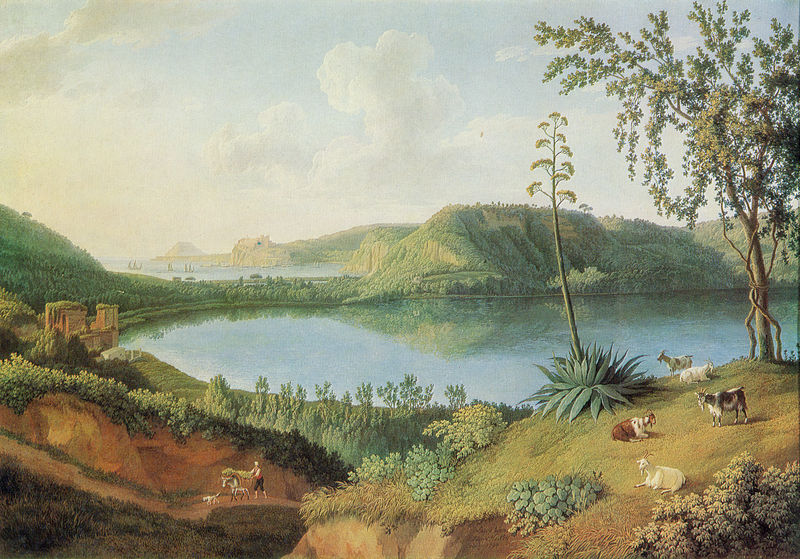
Titel: Lago d'Averno
Künstler: Jacob Philipp Hackert
Standort: München
Institution: Neue Pinakothek
Schlagwörter: baum, berg, blau, blätter, dunkel, felsen, gemälde, himmel, laub, mann, meer, wasser, weiß, wolken, bäume, fluss, gelb, grün, landschaft, menschen, ocker, see, sitzen, stadt, teich, ufer, äste, abend, blume, braun, frau, hell, hintergrund, licht, schwarz, strasse, blüte, gebäude, gras, haus, hund, rasen, rot, schloss, tier, tiere, weg, wiese, wolke, beige, malerei, hemd, hose, architektur, mensch, stehen, stein, steine, öl, baumstamm, ebene, erde, feld, ferne, horizont, horizontlinie, hügel, kühe, nass, natur, schilf, spiegelung, stamm, strauch, vieh, weide, weite, brücke, busch, büsche, einsam, gebüsch, gehen, gewässer, sonne, sträucher, boden, insel, land, figur, pflanze, pflanzen, krone, tal, wald, anhöhe, boot, boote, esel, landleben, pferd, trauben, hellblau, klar, küste, ruhig, schiff, schiffe, segelschiffe, sommer, strand, ruhe, liegen, italien, süden, spiegelbild, segelschiff, abhang, ernte, warm, berge, fels, felswand, gebirge, hang, hitze, kamm, dorf, mauer, hecke, grasen, herde, hüge, kuh, landschaftsmalerei, rind, schlucht, naiv, hügellandschaft, idylle, treiben, hafen, stille, böschung, romantik, stämme, detail, korb, spiegeln, junge, still, baumkrone, hoch, bauer, harmonie, ruine, lamm, rinder, schaf, burg, heiss, vulkan, seen, schwimmen, festung, idyllisch, hinten, felsig, heiter, sonnig, landzunge, ranke, halbrund, duft, bewachsen, weintrauben, mensche, ländlich, fressen, agave, aloe, kaktus, harmonisch, fröhlich, plateau, hörner, heroische landschaft, gescheckt, bock, schafe, hirte, hirten, schäfer, äsen, heroisch, ausruhen, ziegenbock, ziege, bau, bergsee, abendlicht, frisch, mittelmeer, ziegen, neue pinakothek, dillis, pastoral, vorne, bukolisch, feucht, brise, ideallandschaft, akardien, hackert, hirt, mediteran, landschaftsgemälde, stausee, bum, tropisch, tropen, staumauer, gerg, rundweg, animalisch, castello, feiner pinsel, riune, zigen, berf, hackart, idyillisch, italieb, schlingpflanze, zweuge, scgloss, itanlien, gebäue